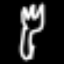
Label: fork